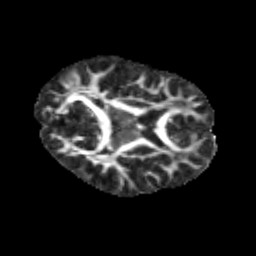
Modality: FA
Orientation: axial
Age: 10
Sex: male
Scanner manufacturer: siemens
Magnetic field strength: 3 T
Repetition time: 3.8 s
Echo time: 0.07 s